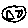
Label: moon